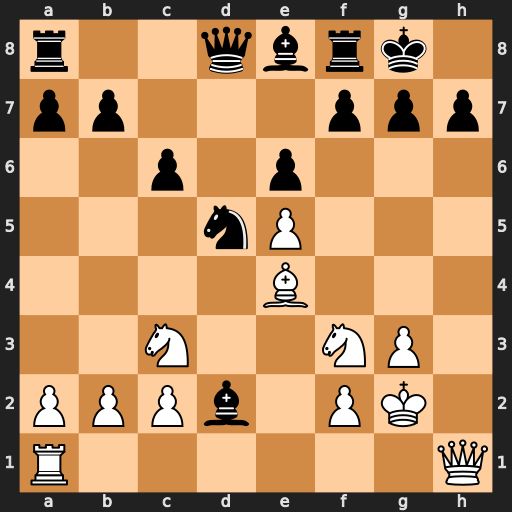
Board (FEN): r2qbrk1/pp3ppp/2p1p3/3nP3/4B3/2N2NP1/PPPb1PK1/R6Q
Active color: w
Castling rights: -
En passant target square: -
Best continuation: Qxh7#